RGB frame:
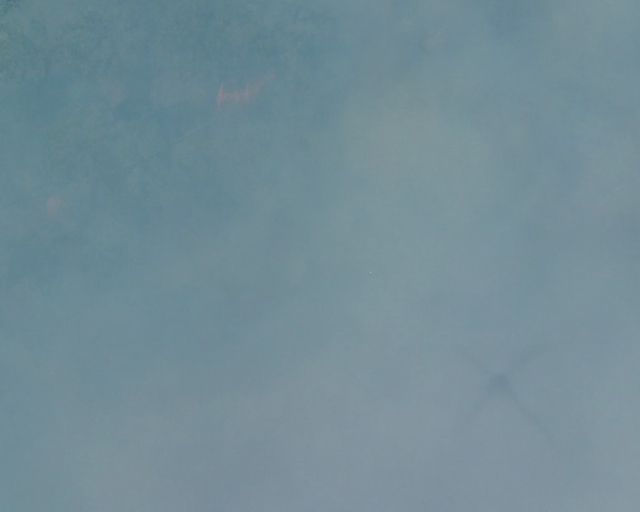
Thermal frame:
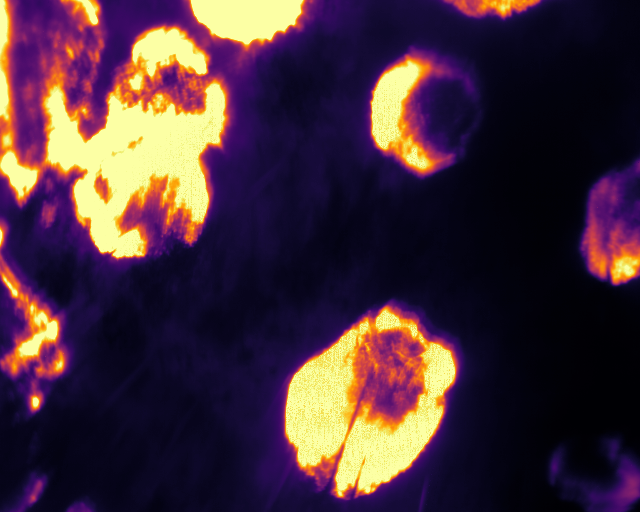
Captured: 2026-02-26 02:29:27
Pixels at or above 80 °C: 80697 (fraction of frame: 0.2463)